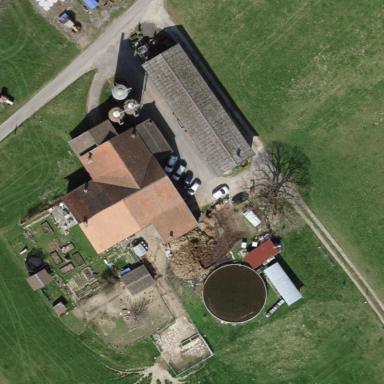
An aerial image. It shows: Farmyard area.